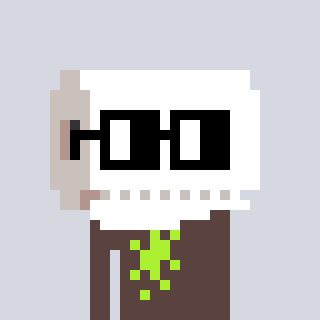
a pixel art character with square black glasses, a toiletpaper-full-shaped head and a darkbrown-colored body on a cool background